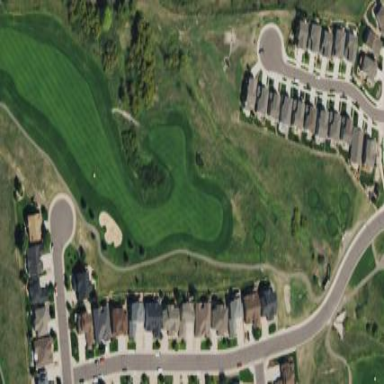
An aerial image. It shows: Grassy area designated as golf fairway.